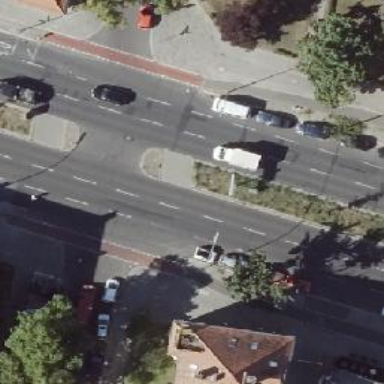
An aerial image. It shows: Uncontrolled footway crossing with pedestrian island.